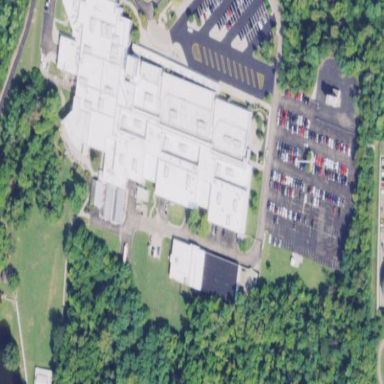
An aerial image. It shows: School building.